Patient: sex F, age 83
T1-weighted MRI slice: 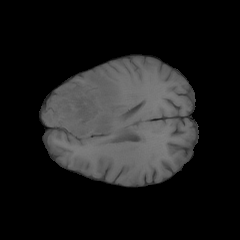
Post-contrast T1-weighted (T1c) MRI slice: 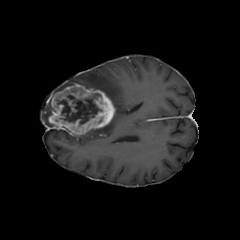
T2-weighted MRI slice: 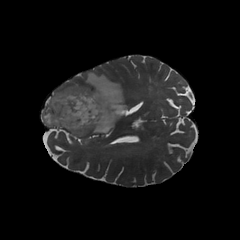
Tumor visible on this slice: yes
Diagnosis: Glioblastoma, IDH-wildtype
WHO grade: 4